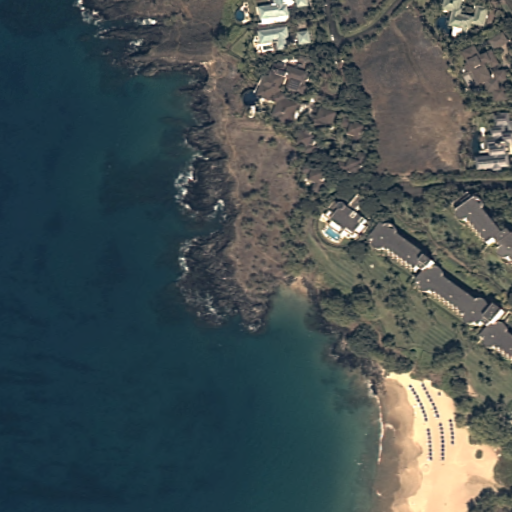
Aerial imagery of cape in Hawaii named Kaunaoa Point containing only unknown